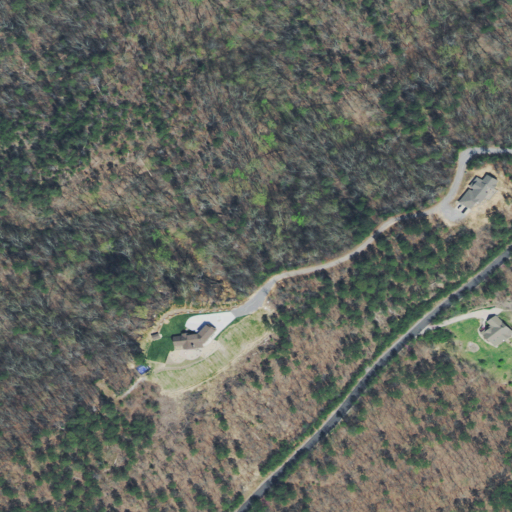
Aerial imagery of mountain in Tennessee named Short Mountain containing deciduous forest, mixed forest, evergreen forest, open development, grassland, low intensity development, pasture, and shrub